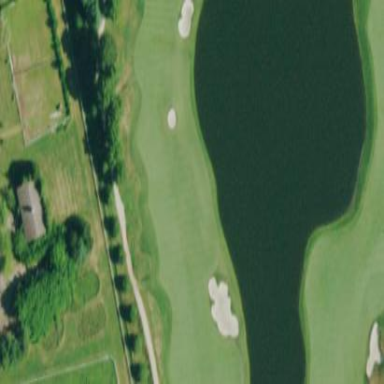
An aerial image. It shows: Golf fairway surrounded by grass.